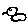
Label: bird